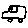
Label: car